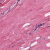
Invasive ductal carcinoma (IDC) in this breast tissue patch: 1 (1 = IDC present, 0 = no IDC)